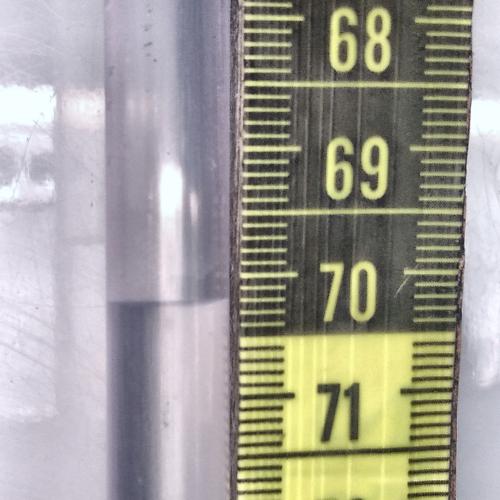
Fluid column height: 70.2 cm